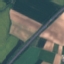
Land use / land cover: Highway